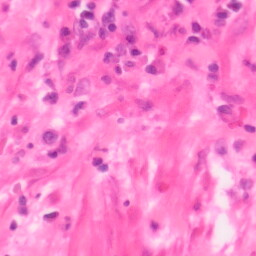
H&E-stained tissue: Colon